Field crop: maize
Growth stage: 2
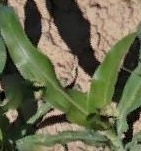
Species: maize